Current action and preconditions to check: trajectory_clear

Your task: For each precondition in the list above, predict whether it will hold at this action.

Consider the current scene as observed from the mobile robot's camera, and analyze the predicted future states of all dynamic agents (e.g., people, animals, vehicles, or any moving entities) within the NEXT SECOND.

IMPORTANT: Only answer "very likely" if you are absolutely certain—based on strong, clear evidence—that a dynamic agent will violate the precondition in the predicted future state. Do NOT answer "very likely" for unlikely, ambiguous, or low-probability risks.

Ask yourself for each precondition: Is there a high probability, with clear and convincing evidence, that the predicted future states of any dynamic agent will interfere with the predicted future state of the currently executing action within the NEXT SECOND, causing that precondition to fail?

Assess the risk level based on these predictions. Use "likely" or "very likely" if motions create a clear risk of interference.

Use "neutral" or "improbable" if agents are nearby but their predicted paths are clearly diverging or non-conflicting.

Failure Risk Categories: "very improbable", "improbable", "neutral", "likely", "very likely"

Answer Format: Output ONLY the probability_of_failure value from these categories: "very improbable", "improbable", "neutral", "likely", "very likely"

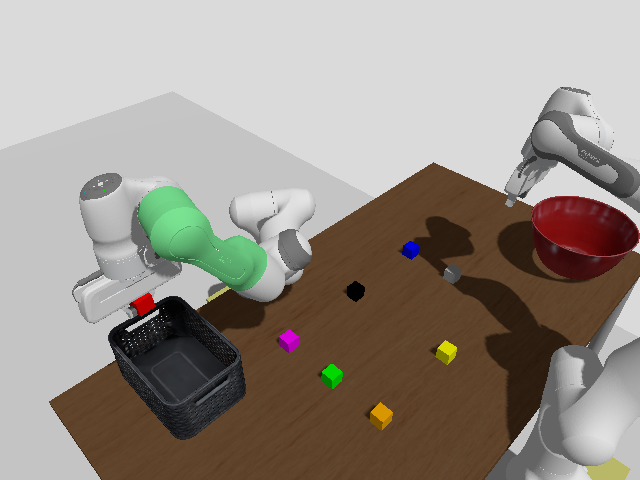

Answer: very improbable